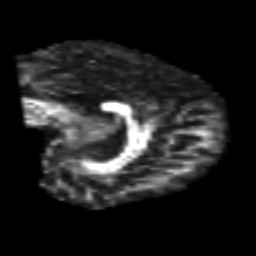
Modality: FA
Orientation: sagittal
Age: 25
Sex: male
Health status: healthy